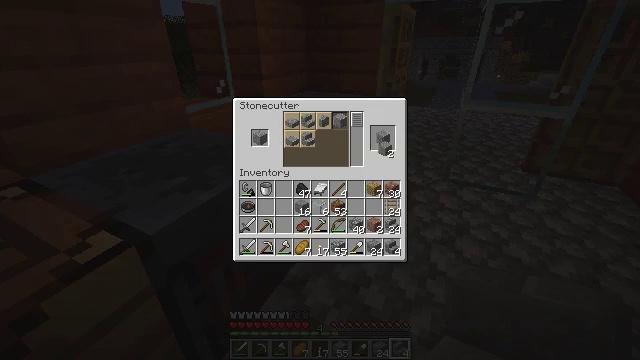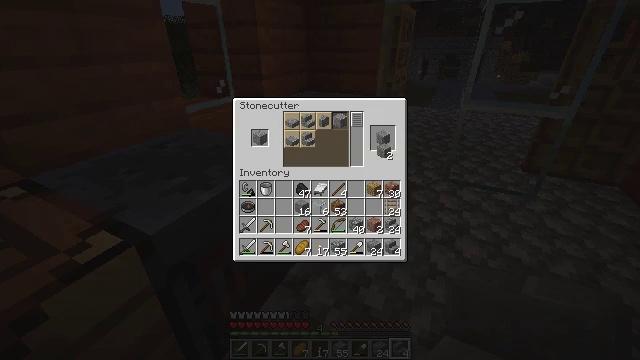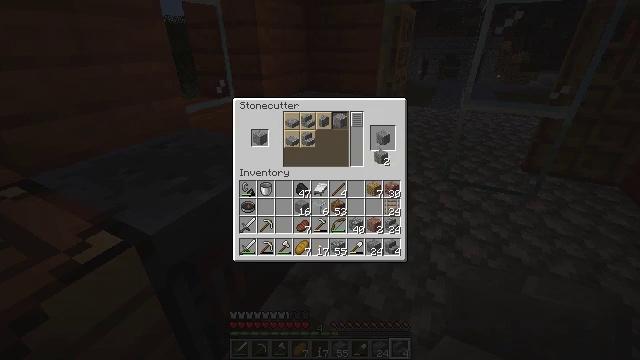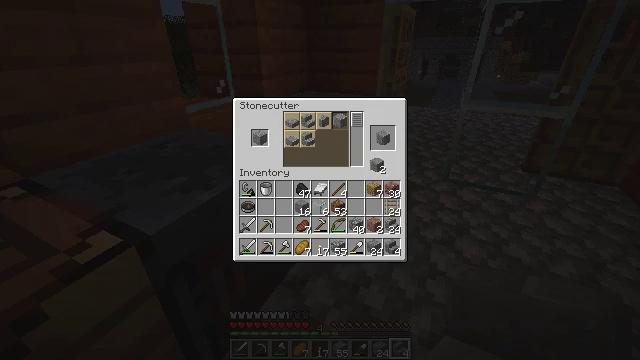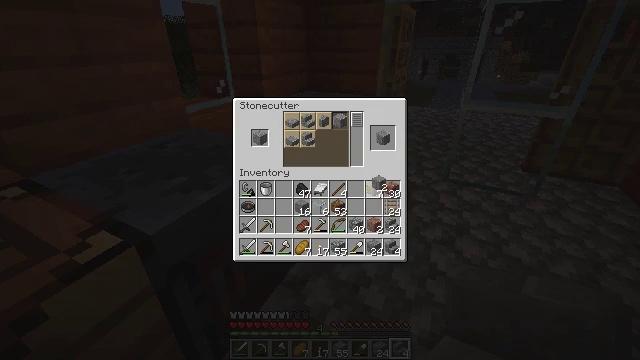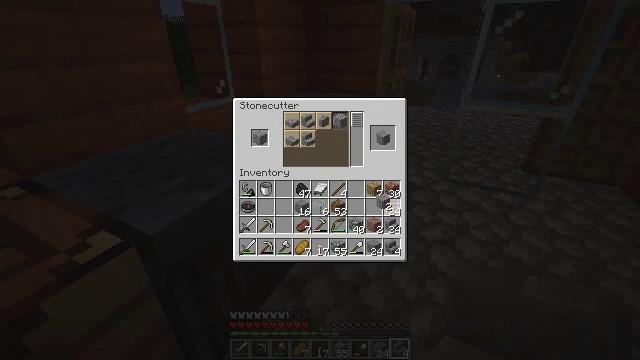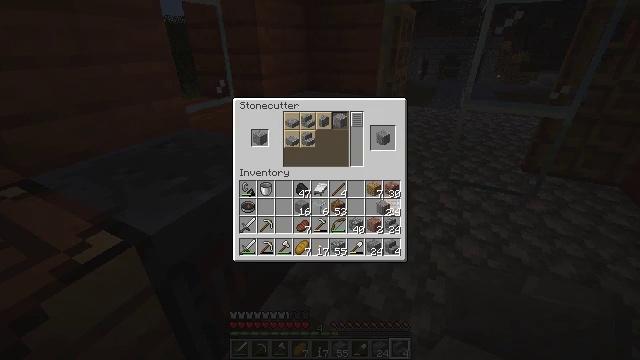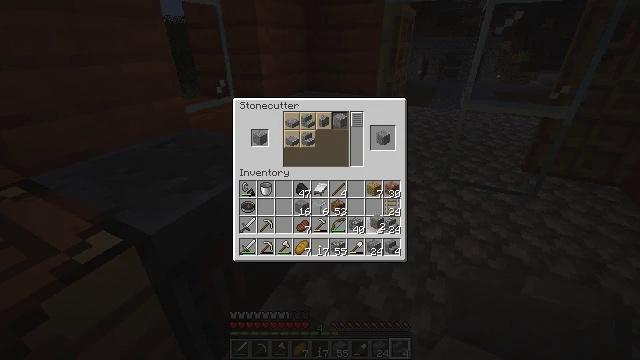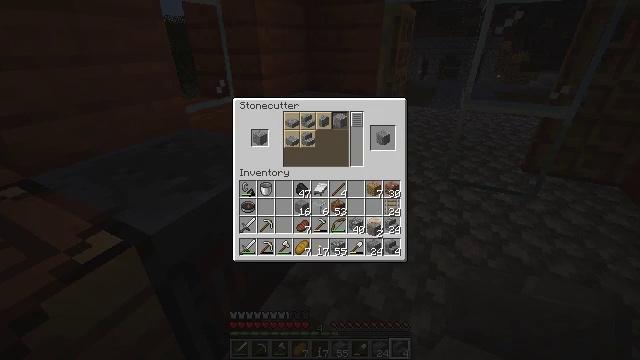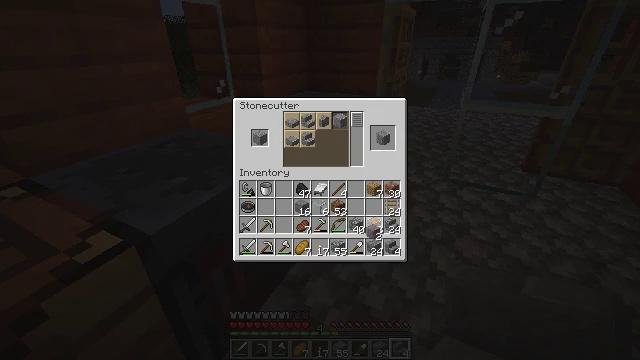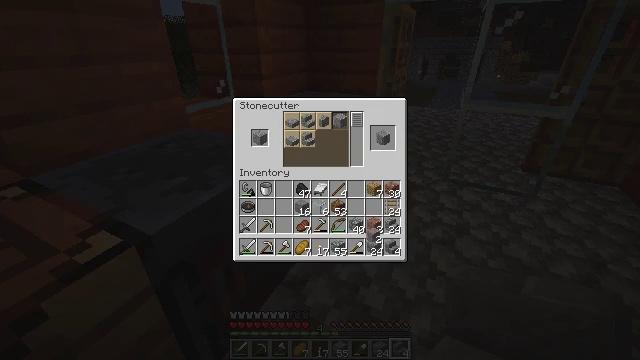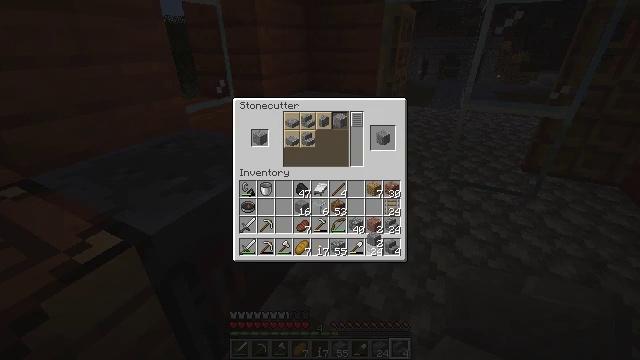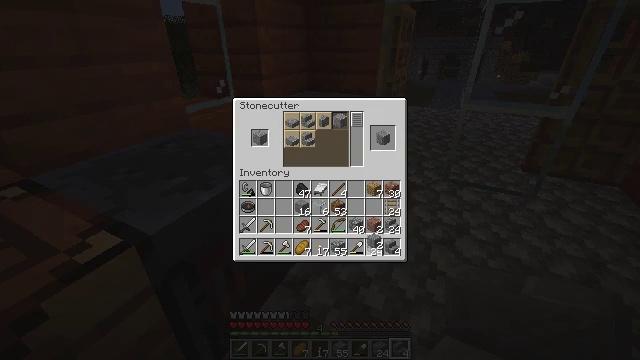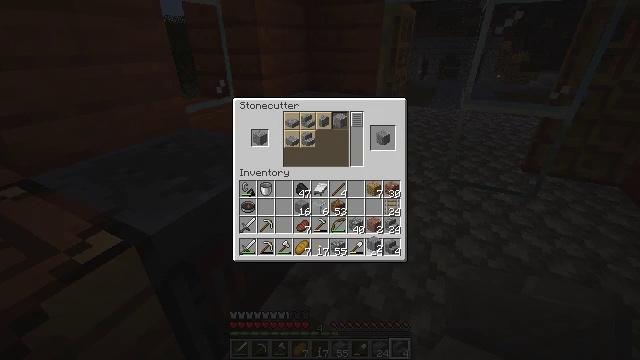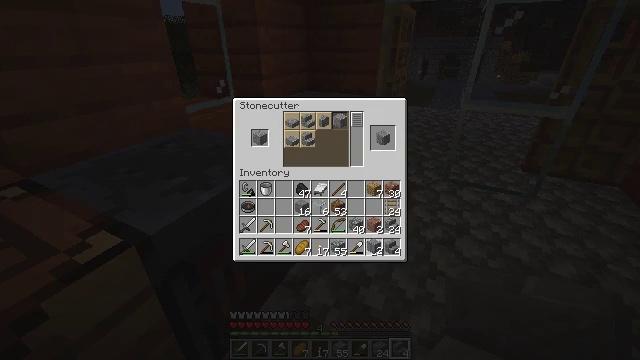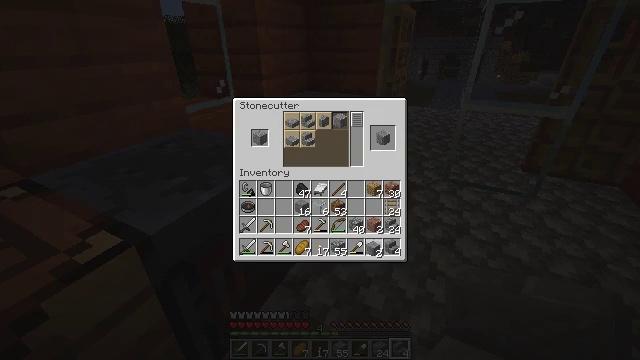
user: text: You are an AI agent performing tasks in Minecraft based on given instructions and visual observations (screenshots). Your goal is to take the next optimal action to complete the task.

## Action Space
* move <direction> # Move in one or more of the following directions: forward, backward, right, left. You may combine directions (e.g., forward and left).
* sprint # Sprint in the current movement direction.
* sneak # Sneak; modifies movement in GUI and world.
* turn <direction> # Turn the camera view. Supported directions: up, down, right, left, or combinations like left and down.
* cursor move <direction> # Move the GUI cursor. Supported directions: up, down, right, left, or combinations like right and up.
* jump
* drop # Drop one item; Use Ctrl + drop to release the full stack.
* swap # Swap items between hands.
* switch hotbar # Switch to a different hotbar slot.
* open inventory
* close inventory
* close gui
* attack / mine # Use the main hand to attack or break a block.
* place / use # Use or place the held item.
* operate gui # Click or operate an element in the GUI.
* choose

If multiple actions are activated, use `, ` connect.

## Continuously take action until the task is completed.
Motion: motion action
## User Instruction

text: Get stone bricks for construction purposes.
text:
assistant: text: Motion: no_op
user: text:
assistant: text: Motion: no_op
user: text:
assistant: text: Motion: turn down
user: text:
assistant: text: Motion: turn down
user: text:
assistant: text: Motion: turn down
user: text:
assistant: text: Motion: no_op
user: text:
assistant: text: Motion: turn down
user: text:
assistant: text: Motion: no_op
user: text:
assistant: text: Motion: no_op
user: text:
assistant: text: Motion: no_op
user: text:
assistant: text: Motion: no_op
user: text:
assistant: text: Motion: no_op
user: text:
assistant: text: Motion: no_op
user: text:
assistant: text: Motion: no_op
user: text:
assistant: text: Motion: no_op
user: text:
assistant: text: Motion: turn left
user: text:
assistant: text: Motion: turn left
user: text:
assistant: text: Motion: turn left
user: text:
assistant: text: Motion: no_op
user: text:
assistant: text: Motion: no_op
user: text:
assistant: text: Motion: no_op
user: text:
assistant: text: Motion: no_op
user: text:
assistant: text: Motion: no_op
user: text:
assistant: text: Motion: no_op
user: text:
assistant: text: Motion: no_op
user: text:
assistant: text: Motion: no_op
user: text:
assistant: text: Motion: no_op
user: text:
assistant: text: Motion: no_op
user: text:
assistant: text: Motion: no_op
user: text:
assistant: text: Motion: no_op